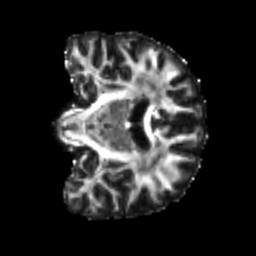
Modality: FA
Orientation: coronal
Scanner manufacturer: siemens
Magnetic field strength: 3 T
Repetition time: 4 s
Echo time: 0.0594 s